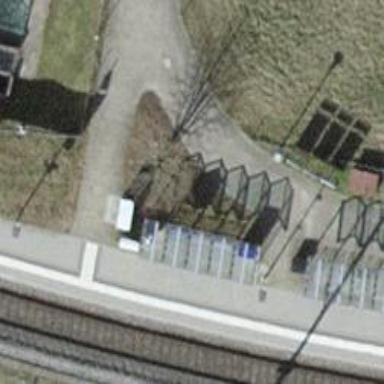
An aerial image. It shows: Railway halt.